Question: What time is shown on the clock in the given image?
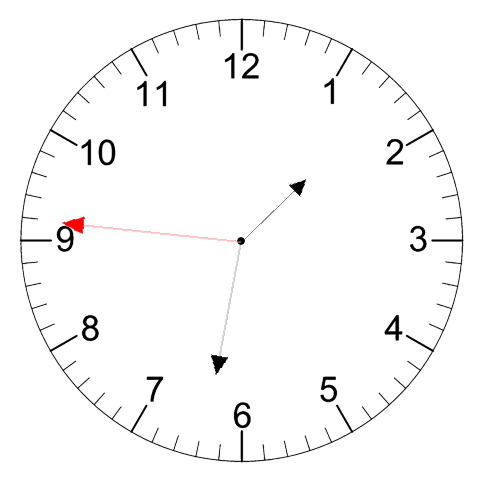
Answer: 01:31:46